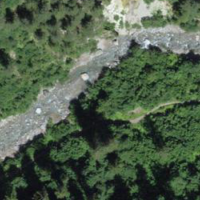
EUNIS habitat code: 45
Species observed at this site:
Rubus saxatilis
Sambucus racemosa
Ajuga reptans
Volucella pellucens